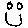
Label: smiley face